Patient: sex F, age 31
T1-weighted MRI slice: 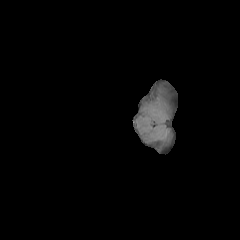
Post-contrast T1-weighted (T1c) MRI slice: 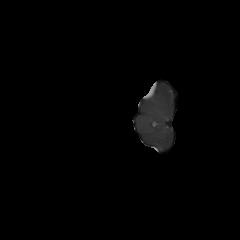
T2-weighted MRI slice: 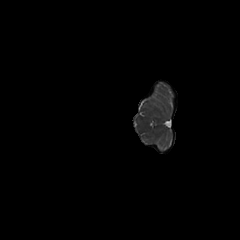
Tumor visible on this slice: no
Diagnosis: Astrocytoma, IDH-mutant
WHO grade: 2